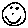
Label: smiley face